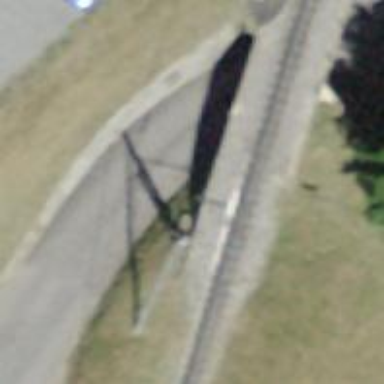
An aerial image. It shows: Narrow gauge railway bridge with electrified contact lines.